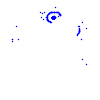
Particle: electron